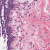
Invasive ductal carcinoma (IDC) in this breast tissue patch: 0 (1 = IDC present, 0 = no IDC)